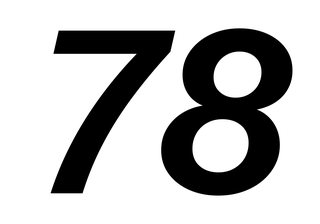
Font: InstrumentSans-Italic_SemiBold_Italic